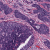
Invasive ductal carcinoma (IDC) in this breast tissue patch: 0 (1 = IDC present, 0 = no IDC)